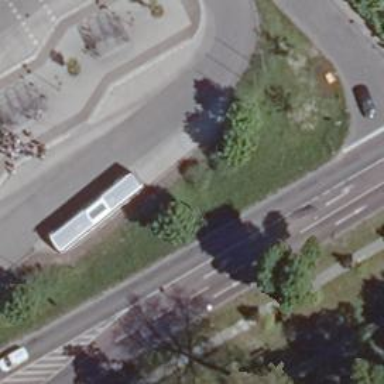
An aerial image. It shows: Public transport stop position.